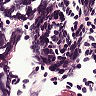
Metastatic tissue present: no